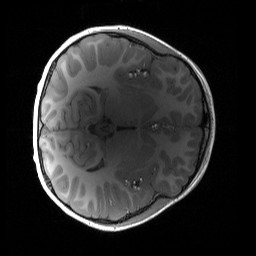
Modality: T1w
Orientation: axial
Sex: male
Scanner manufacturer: siemens
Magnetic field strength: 3 T
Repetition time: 1.9 s
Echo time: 0.00243 s